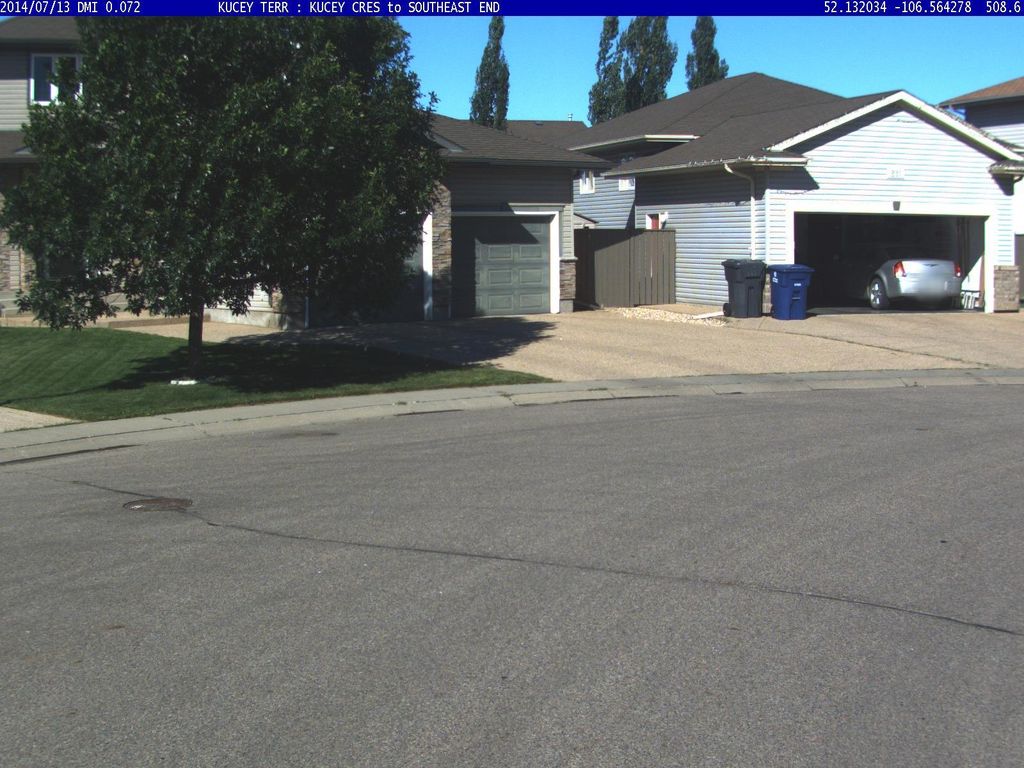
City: saskatoon